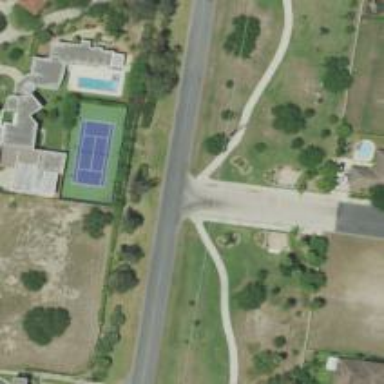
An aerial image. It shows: Unmarked crossing on path.